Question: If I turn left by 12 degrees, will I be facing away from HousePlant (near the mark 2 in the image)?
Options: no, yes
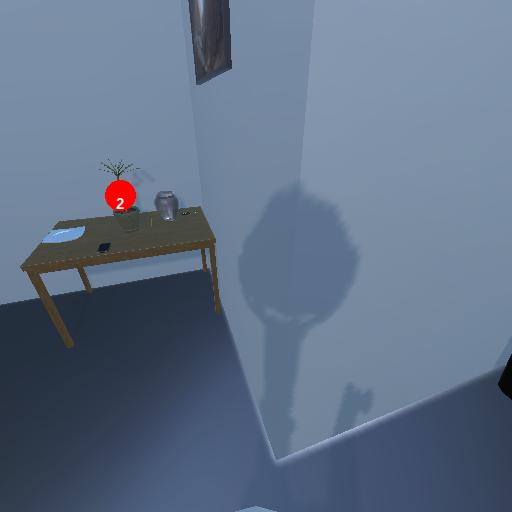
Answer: no